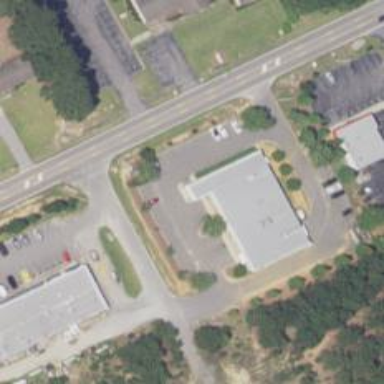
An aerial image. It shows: Clinic building.